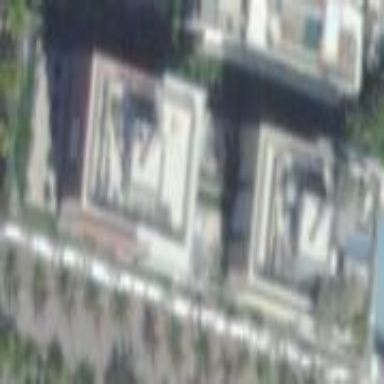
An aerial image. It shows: Hotel building.